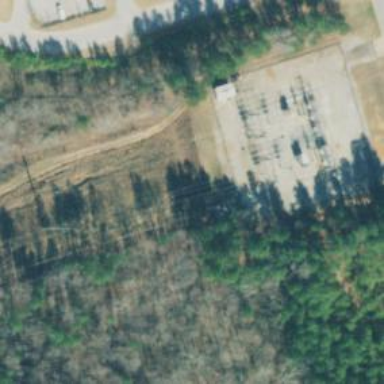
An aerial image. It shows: Distribution power substation secured by fence.